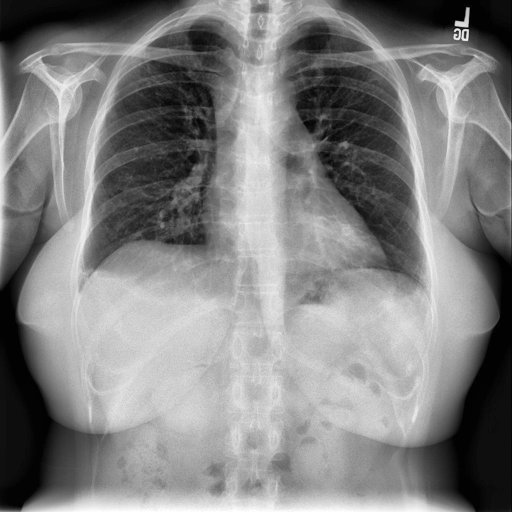
Finding: NORMAL